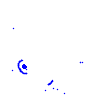
Particle: electron